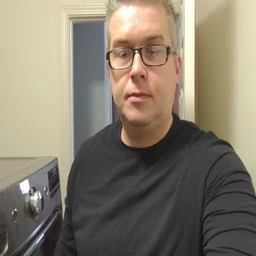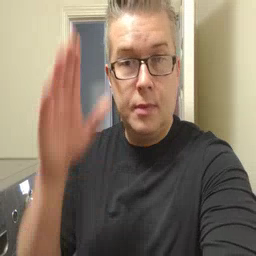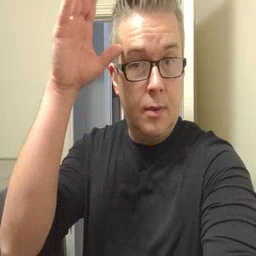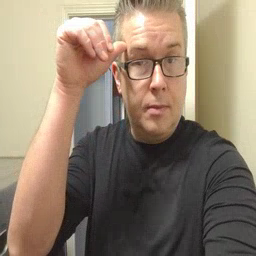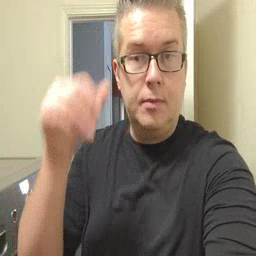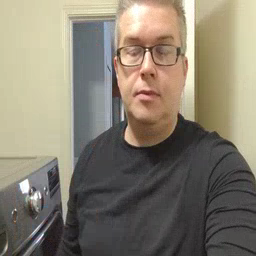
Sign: donkey